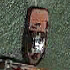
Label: civil